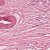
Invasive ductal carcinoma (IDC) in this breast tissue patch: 1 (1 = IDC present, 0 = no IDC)